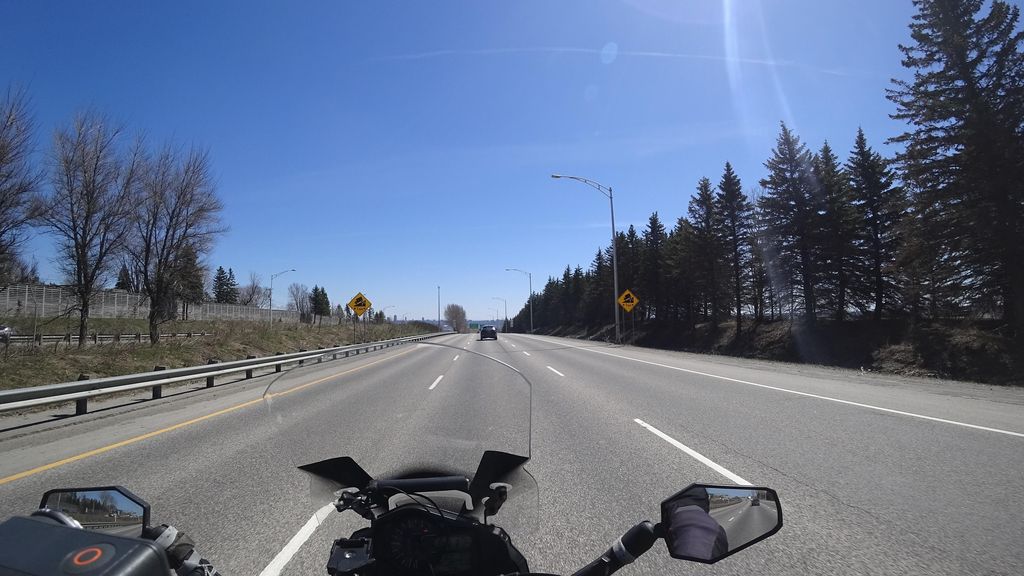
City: quebec_city